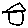
Label: house